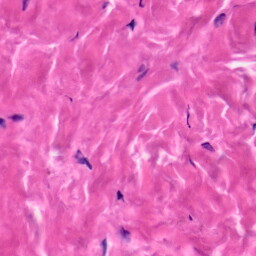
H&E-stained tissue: Skin